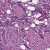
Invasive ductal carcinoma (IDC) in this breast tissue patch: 1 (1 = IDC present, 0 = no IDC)